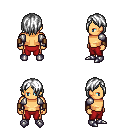
a pixel art fantasy rpg character, male body template, human, tanned skin, steel arm armor, red pants, white bangs hairstyle, leather bracers, metal boots, four views (front, back, left, right), 2x2 character sprite sheet, small pixel art, hard edges, no anti-aliasing